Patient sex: M
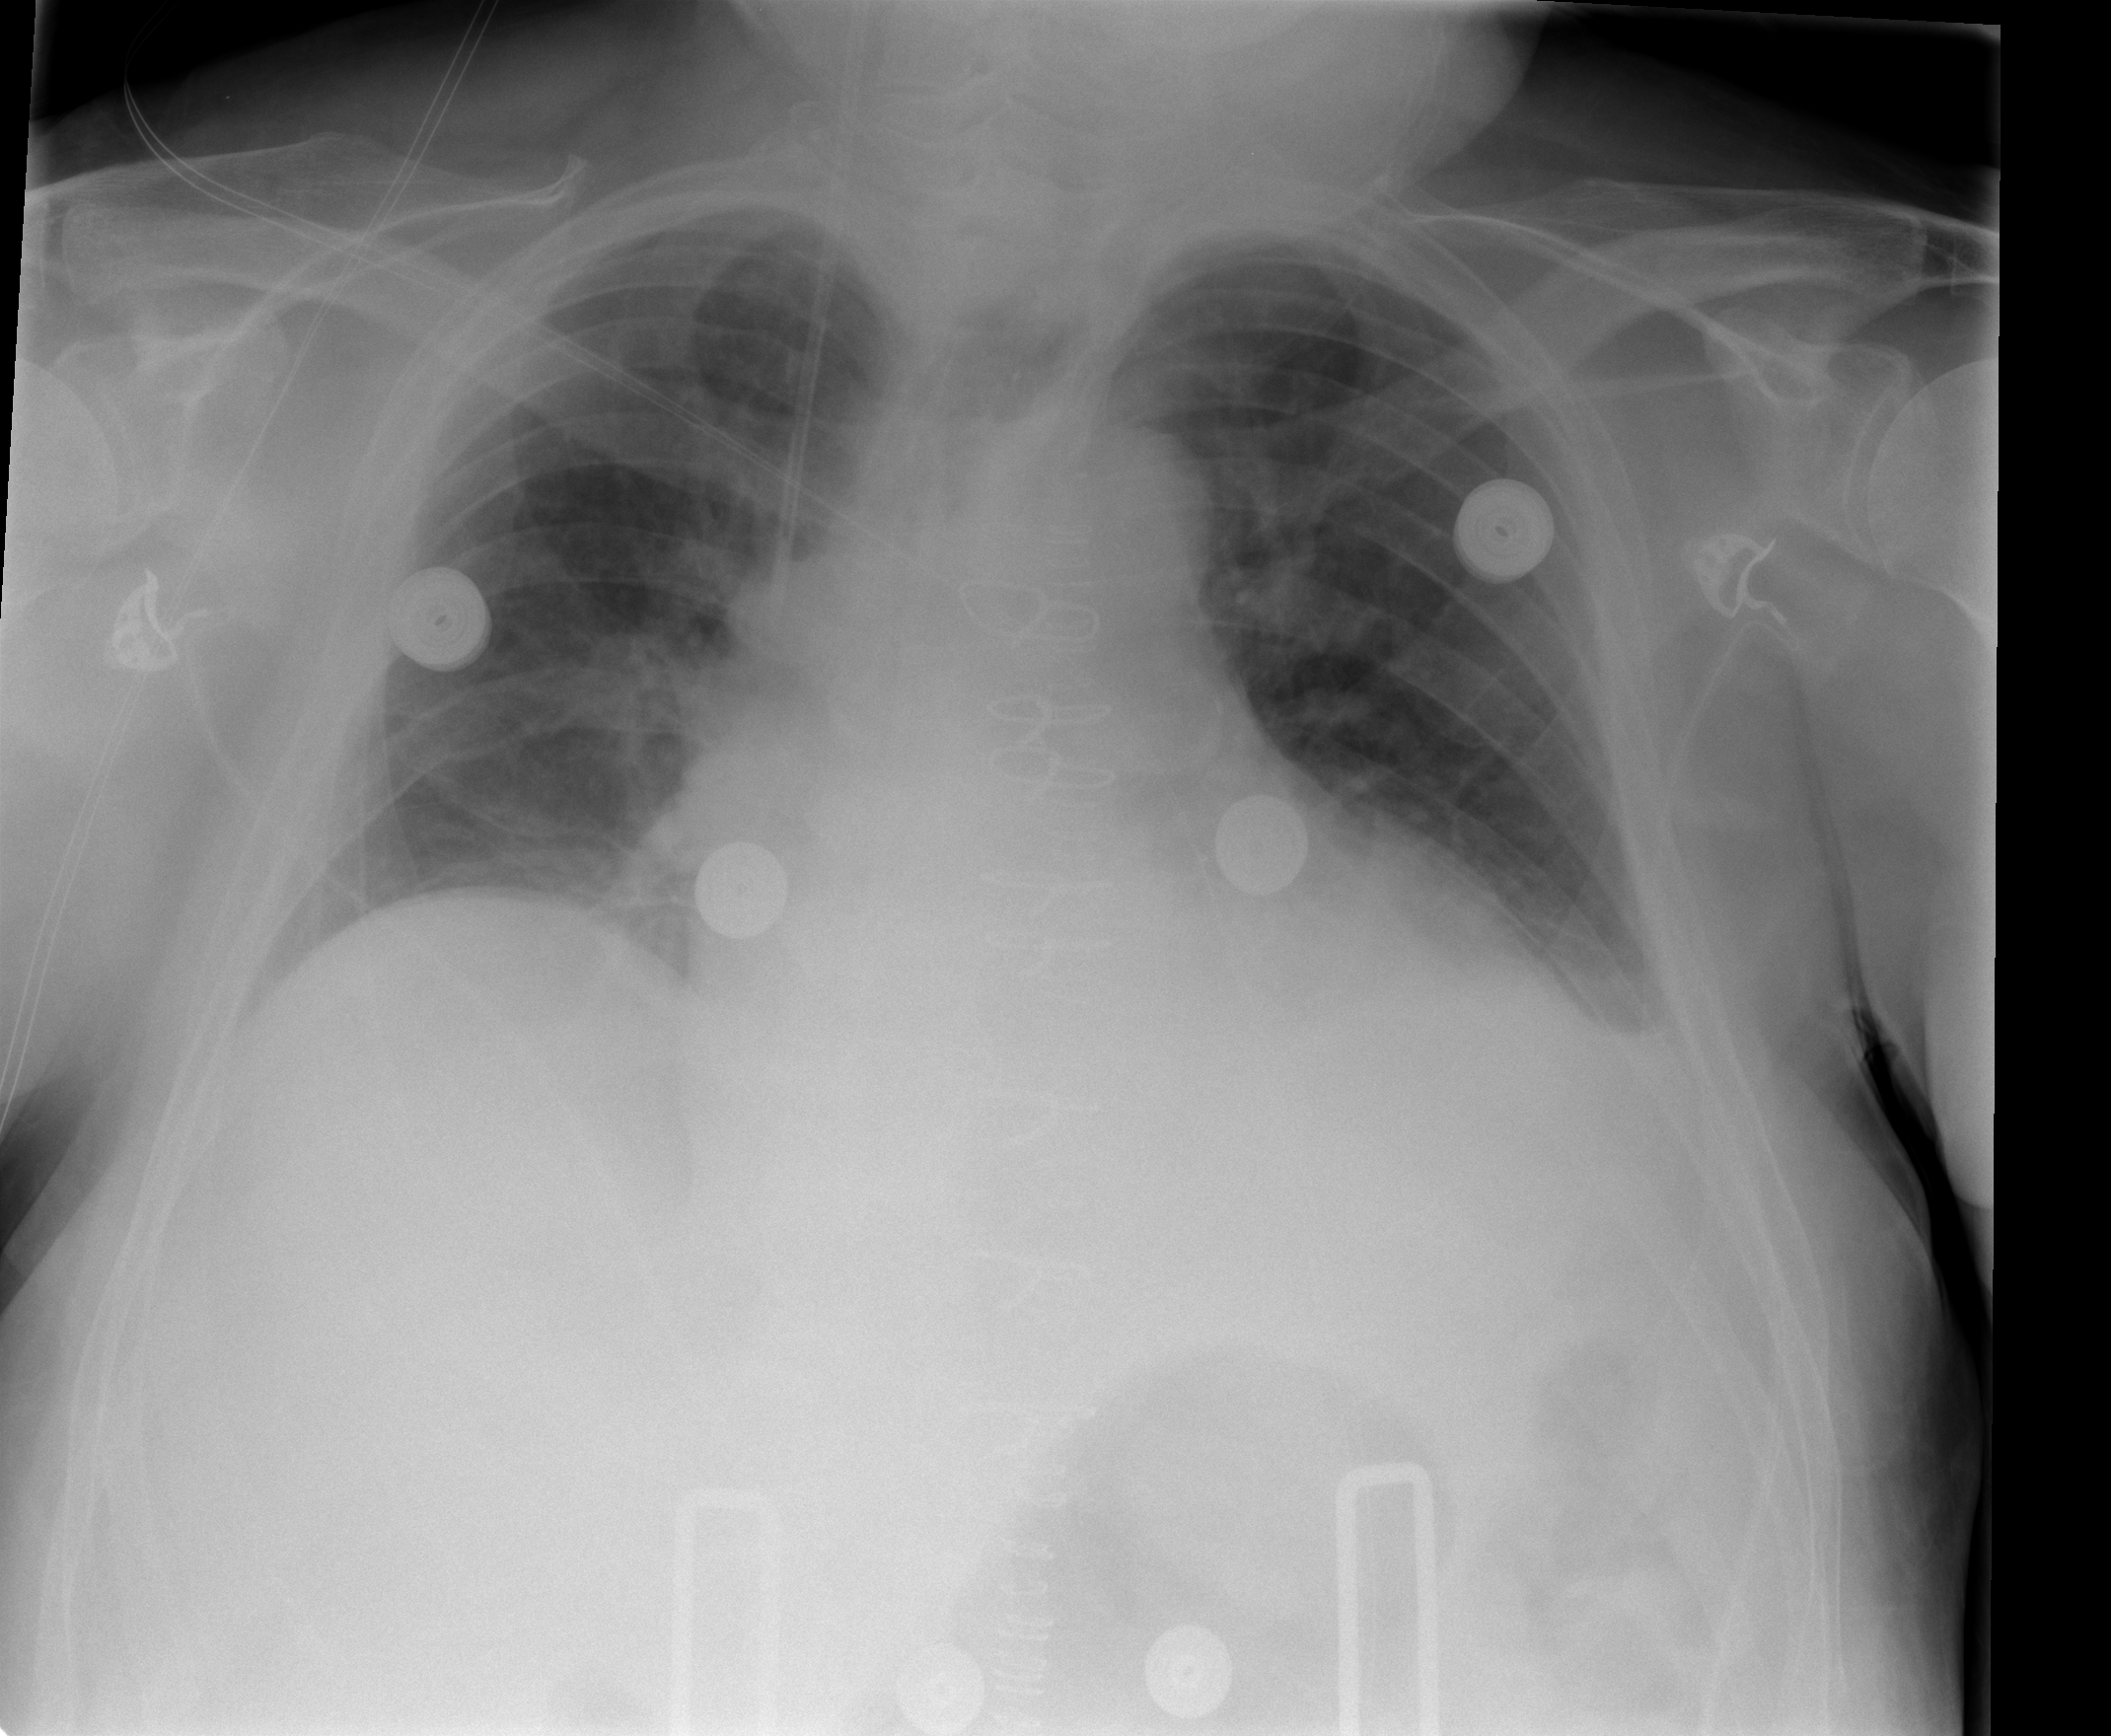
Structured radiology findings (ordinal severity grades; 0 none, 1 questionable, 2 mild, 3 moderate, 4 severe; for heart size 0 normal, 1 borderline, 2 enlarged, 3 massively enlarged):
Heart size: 2
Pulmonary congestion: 2
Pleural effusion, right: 0
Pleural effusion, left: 2
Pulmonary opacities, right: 0
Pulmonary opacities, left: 0
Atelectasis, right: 0
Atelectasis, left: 2